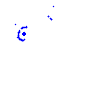
Particle: proton